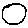
Label: moon